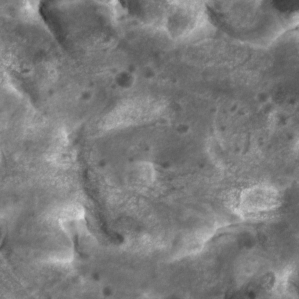
Label: non_frost